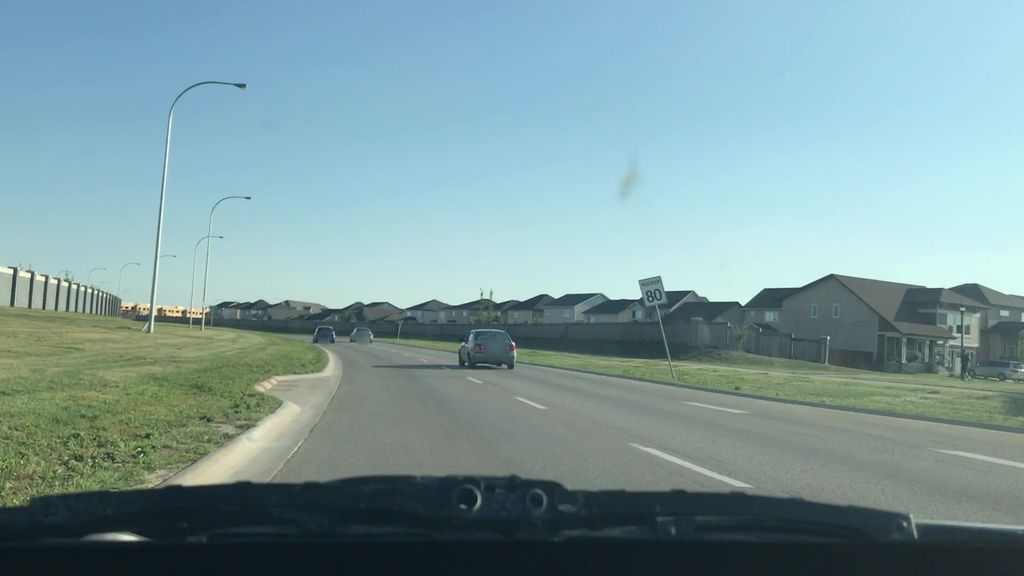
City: winnipeg